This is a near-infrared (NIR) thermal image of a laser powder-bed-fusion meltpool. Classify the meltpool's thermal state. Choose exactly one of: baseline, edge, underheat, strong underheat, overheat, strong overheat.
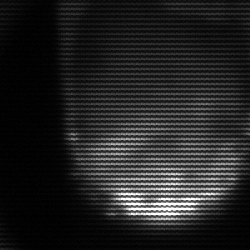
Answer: edge